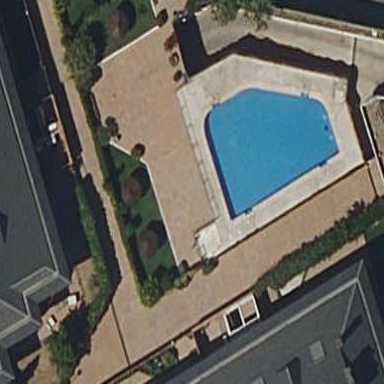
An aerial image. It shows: Swimming pool located in leisure land.